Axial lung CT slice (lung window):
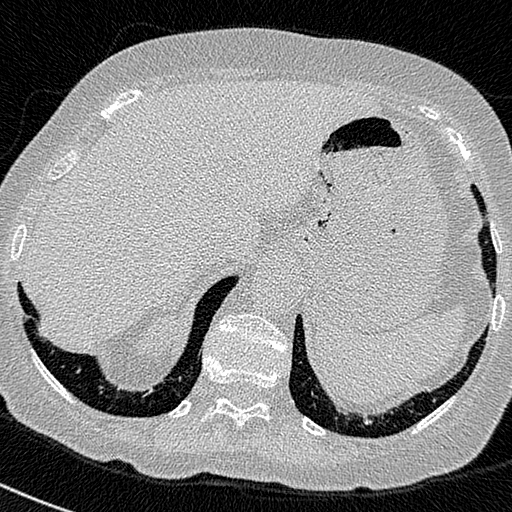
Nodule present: no